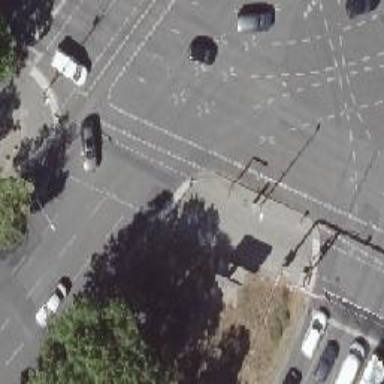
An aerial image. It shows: Traffic island located on footway.